【题型】选择题　【知识点】解析几何　【难度】easy
唐代诗人李颀的诗《古从军行》开头两句说：“白日登山望烽火，黄昏饮马傍交河”，诗中隐含着一个有趣的数学问题——“将军饮马”问题，即将军在观望烽火之后从山脚下某处出发，先到河边饮马后再回到军营，怎样走才能使总路程最短？在平面直角坐标系中，设军营所在的位置为 $B(-1,0)$，若将军从山脚下的点 $O(0,0)$ 处出发，河岸线所在直线方程为 $x+y=3$，则“将军饮马”的最短总路程是（ \quad ）

A. $2$ \qquad\qquad\qquad B. $3$ \qquad\qquad\qquad C. $4$ \qquad\qquad\qquad D. $5$
【解答】
【答案】 D

【详解】 如图所示，作点 $O$ 关于直线 $x+y=3$ 的对称点 $A(x_0, y_0)$，连接 $AB$ 交直线于点 $C$，此时路程和最小，

由题知，点 $A(x_0, y_0)$ 满足：

$\begin{cases}
\frac{x_0}{2} + \frac{y_0}{2} = 3 \\
\frac{y_0 - 0}{x_0 - 0} = 1
\end{cases}$，解得：$x_0 = 3, y_0 = 3$，即点 $A(3,3)$，

因为 $|OC|+|BC| = |AC|+|BC| = |AB|$，

所以“将军饮马”的最短总路程为 $|AB| = \sqrt{(-1-3)^2+(0-3)^2} = 5$，

故选： D
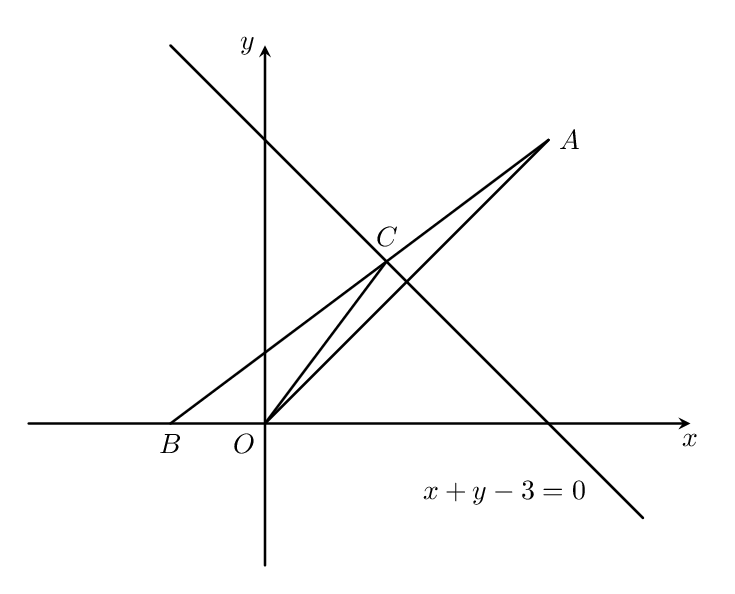